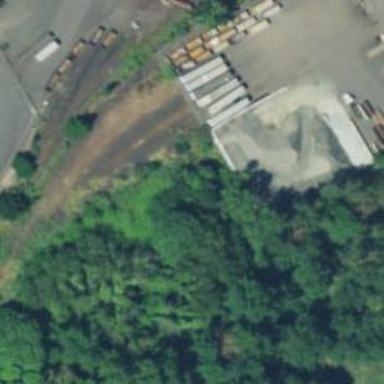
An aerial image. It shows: Railway siding for service.